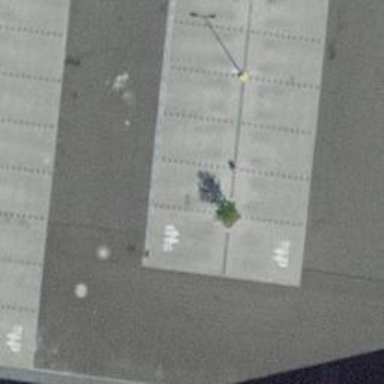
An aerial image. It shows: Urban tree with broadleaved evergreen leaves.